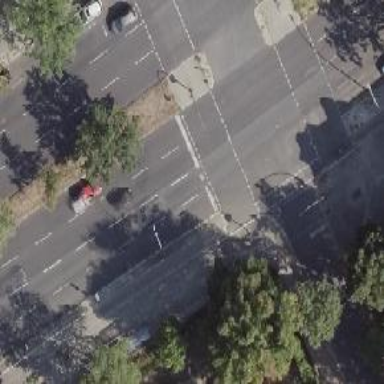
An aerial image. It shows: Primary highway with asphalt surface and cycle track on the right side.